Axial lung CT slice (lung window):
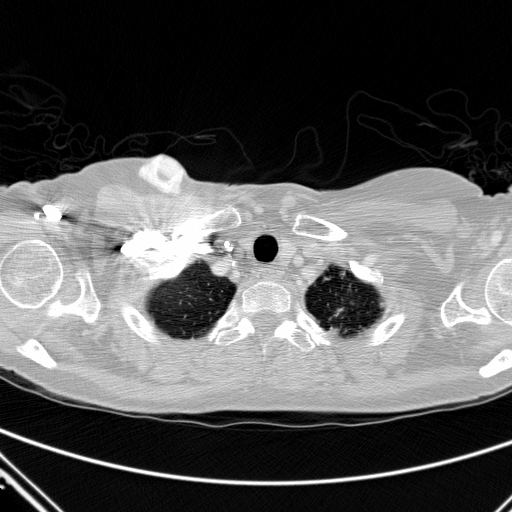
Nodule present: no